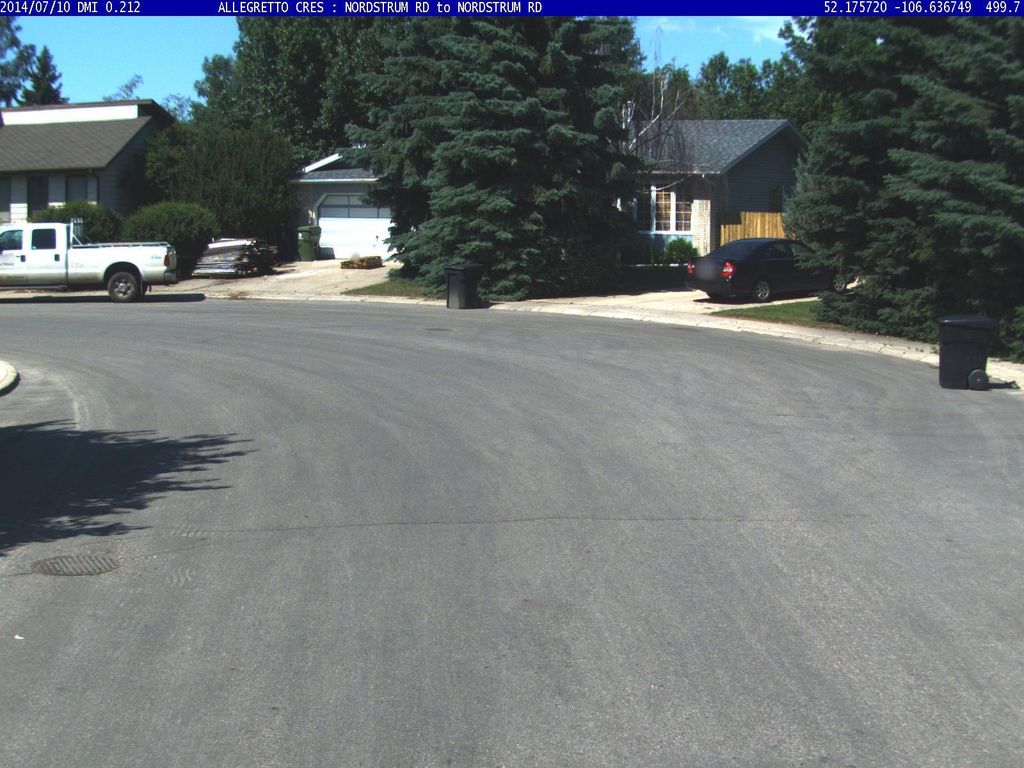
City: saskatoon